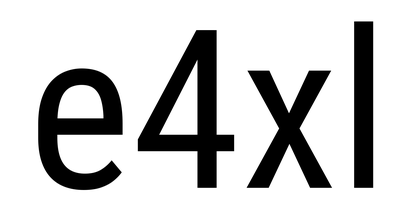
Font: Roboto_Condensed_Regular